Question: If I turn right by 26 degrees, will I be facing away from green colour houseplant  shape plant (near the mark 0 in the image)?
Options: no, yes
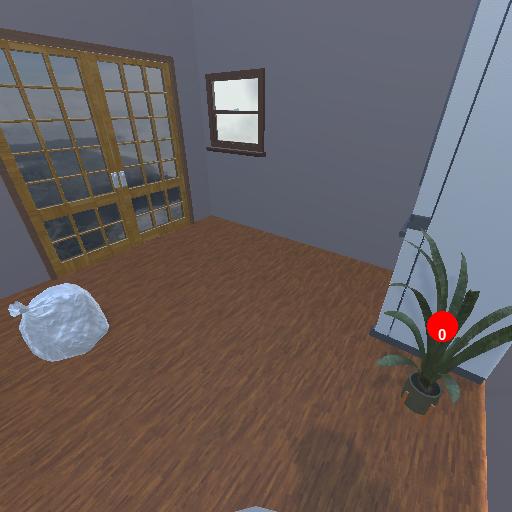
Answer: no